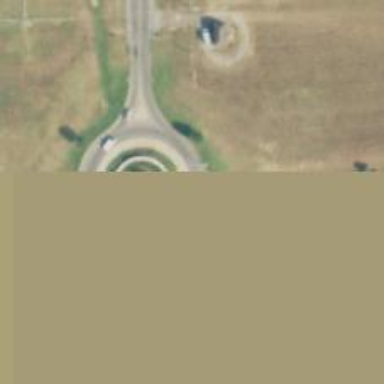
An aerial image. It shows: Residential road with roundabout.